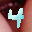
Label: 4